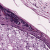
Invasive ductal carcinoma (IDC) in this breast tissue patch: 0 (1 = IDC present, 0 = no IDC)